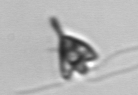
Label: Pyramimonas_longicauda